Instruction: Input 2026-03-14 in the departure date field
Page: home
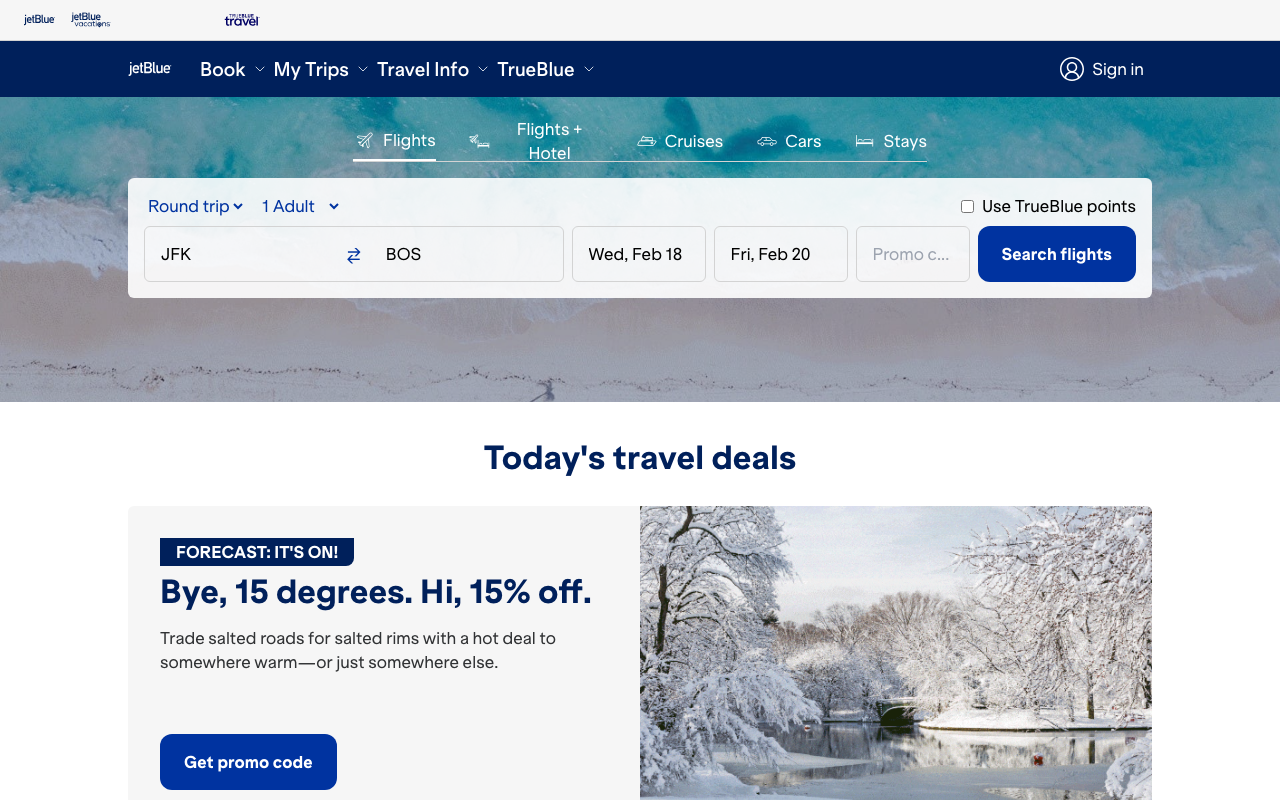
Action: type